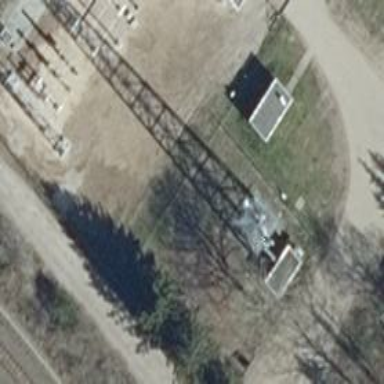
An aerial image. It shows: Communication tower.